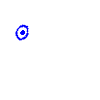
Particle: pion